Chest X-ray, PA view. Patient: 70 years old, sex M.
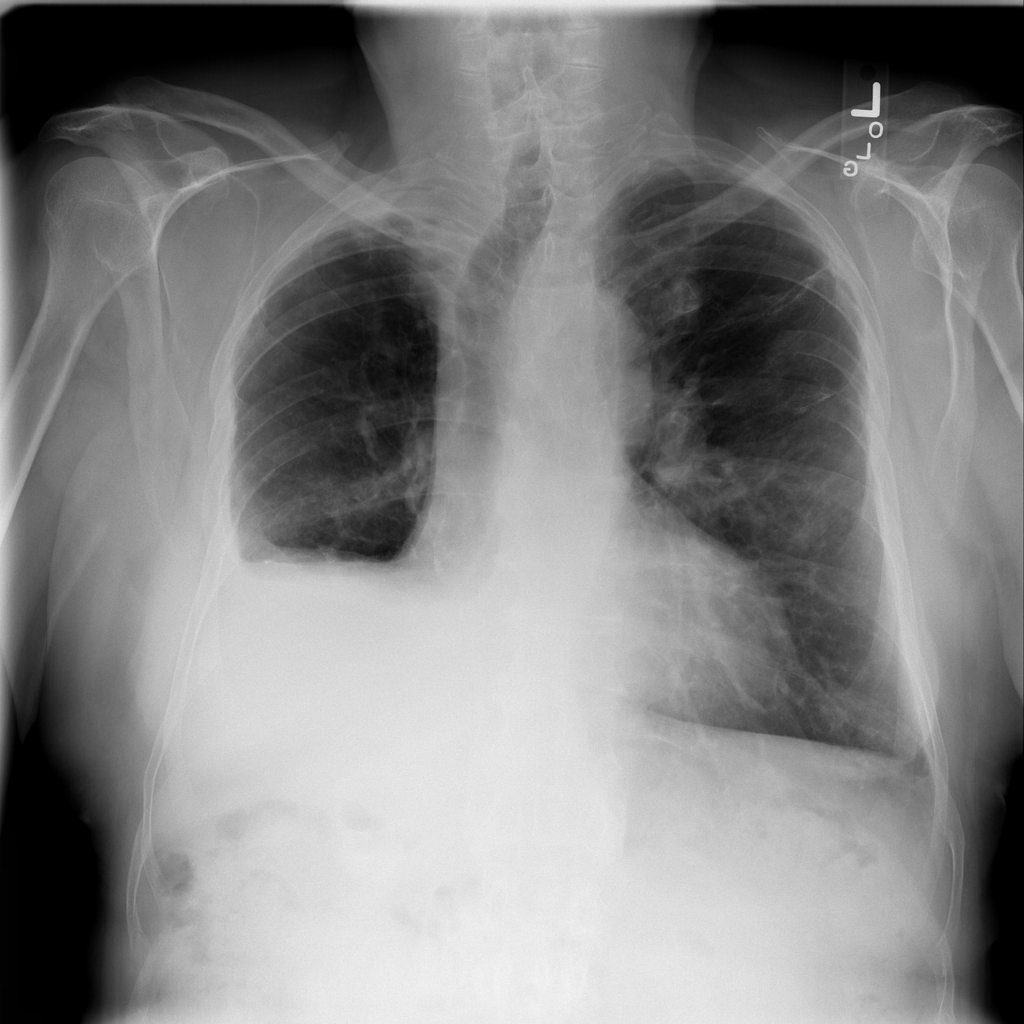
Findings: Effusion